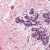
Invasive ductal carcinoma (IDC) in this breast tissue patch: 0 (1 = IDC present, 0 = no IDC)